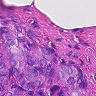
Metastatic tissue present: yes